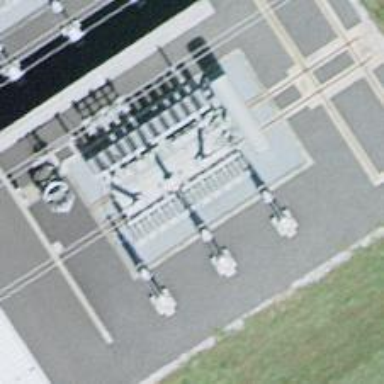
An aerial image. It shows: Outdoor transformer.